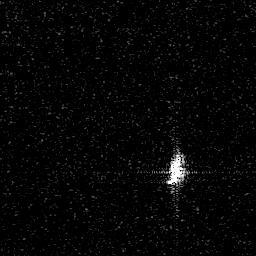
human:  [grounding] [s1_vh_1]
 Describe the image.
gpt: In the satellite image, there is  <ref>1 small ship </ref> <box>[[64, 63, 71, 72, 0]]</box> located at center.